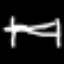
Label: bed